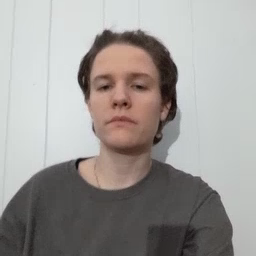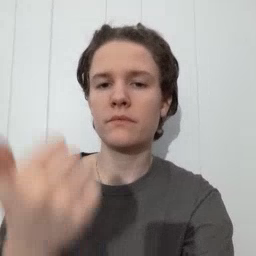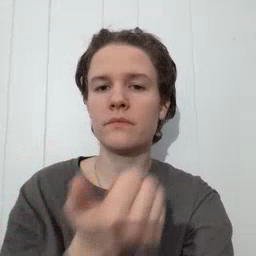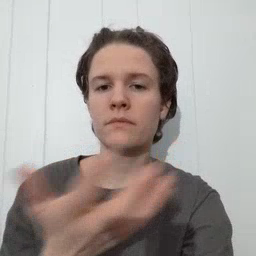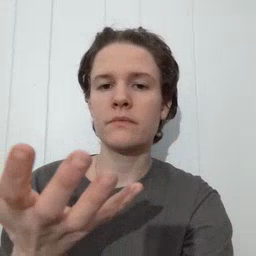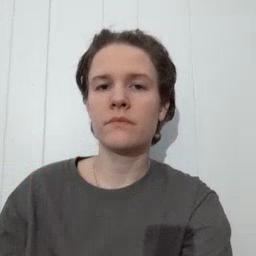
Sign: every